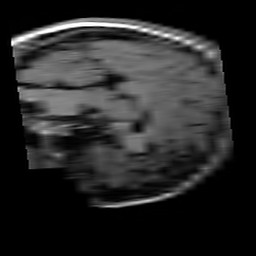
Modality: T1w
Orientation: sagittal
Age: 21
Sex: female
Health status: healthy
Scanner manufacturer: siemens
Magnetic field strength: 3 T
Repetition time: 4.1 s
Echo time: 0.0085 s